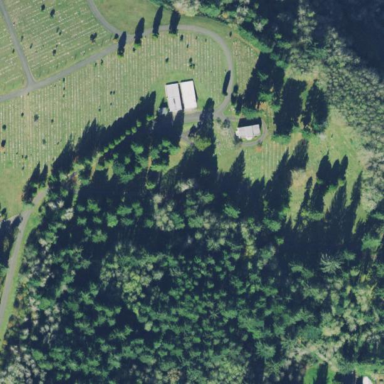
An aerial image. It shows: Cemetery.